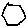
Label: hexagon